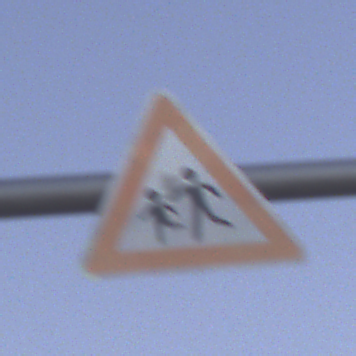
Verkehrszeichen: KinderRechts
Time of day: Dusk
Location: Outdoor (Nature)
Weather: Clear
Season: NotSpecified
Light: Natural